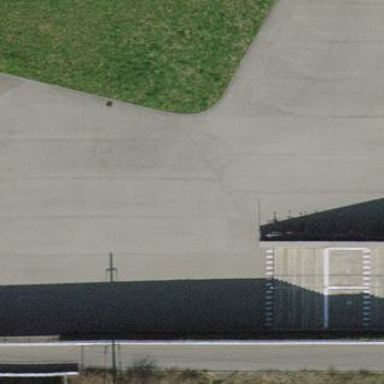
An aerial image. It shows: Asphalt pedestrian road.